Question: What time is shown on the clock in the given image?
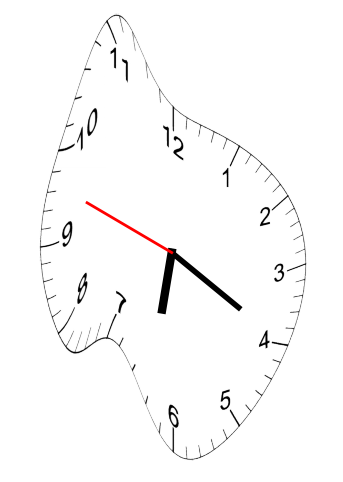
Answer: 06:19:48